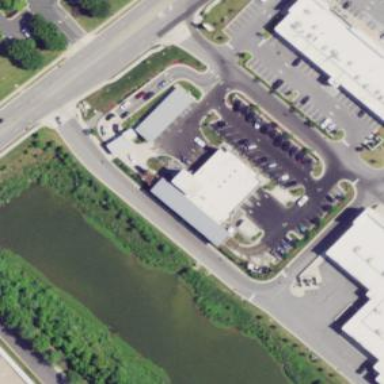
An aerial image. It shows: Car wash facility located inside building.